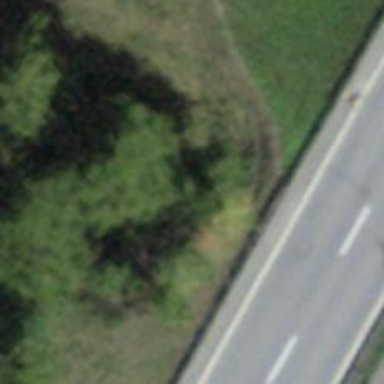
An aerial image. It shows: Culvert tunnel.